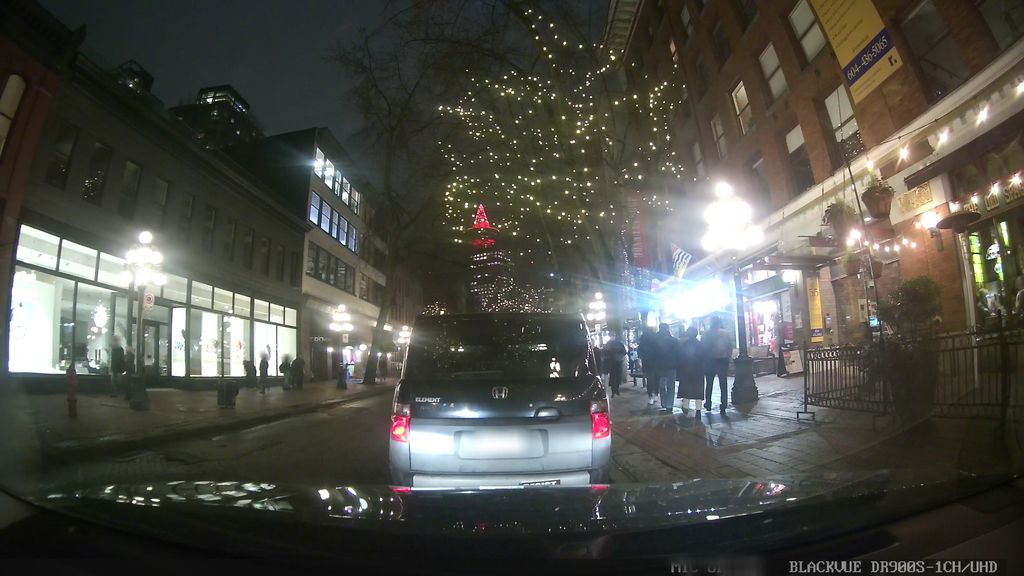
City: vancouver